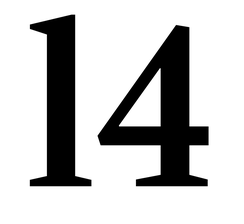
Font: LibreCaslonText_SemiBold